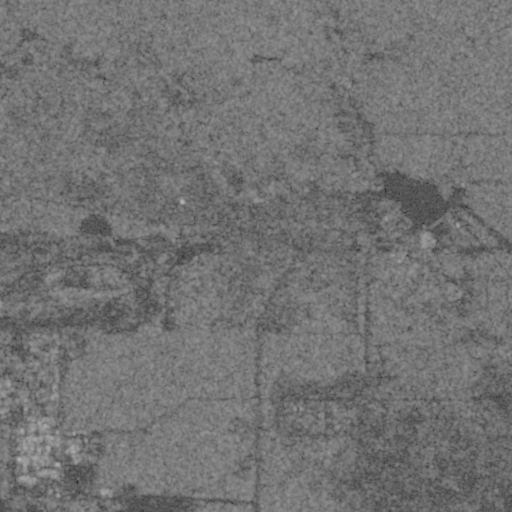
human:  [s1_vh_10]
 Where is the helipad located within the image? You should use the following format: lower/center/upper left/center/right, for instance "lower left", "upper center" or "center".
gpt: The helipad is located in the center right of the image.
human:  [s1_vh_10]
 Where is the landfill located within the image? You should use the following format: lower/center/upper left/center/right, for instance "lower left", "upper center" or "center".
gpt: The landfill is located in the center left of the image.
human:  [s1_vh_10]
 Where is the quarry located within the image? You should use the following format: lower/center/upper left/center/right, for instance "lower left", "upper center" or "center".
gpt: The quarry is located in the center left of the image.
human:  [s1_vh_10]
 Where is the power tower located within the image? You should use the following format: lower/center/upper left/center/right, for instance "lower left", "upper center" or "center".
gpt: There is no power tower in the image.

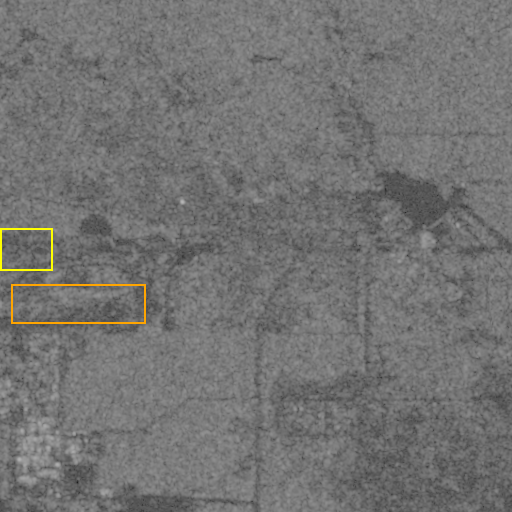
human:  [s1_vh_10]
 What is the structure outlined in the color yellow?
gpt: The structure outlined in yellow is a landfill.
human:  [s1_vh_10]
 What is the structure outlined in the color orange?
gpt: The structure outlined in orange is a quarry.
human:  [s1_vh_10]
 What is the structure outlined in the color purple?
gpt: There is no purple outline.